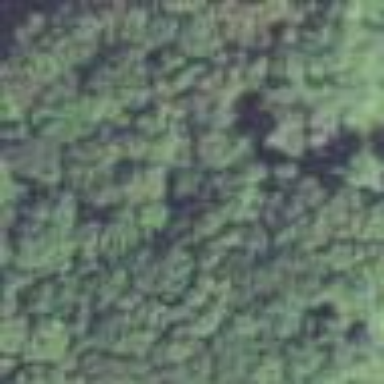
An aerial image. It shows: Small forested area with vernal wetlands.